Question: Take a look at these tables

It's simple: 'Venue' contains which is an FK in 'Society_Territory' where we will find a which is an FK of 'Society'. I have a Venue_ID during the query and my is to get the but there is a twist but first lets just get the
In the following query only look at and in there I am gonna add comments with this '//' prefix
'''
SELECT
uuid()AS 'UUID',
'pc'.'PRSClaimID' AS 'prsclaimid',
'a'.'LoginName' AS 'loginname',
'a'.'BandName' AS 'bandname',
'smartistdetails'.'LoginName' AS 'createdbyloginname',
'Society'.'Society_Name' AS societyName
count(
'smliveclaims'.'LiveclaimsID'
)AS 'gigcount'
FROM 'smprsliveclaimlink'
JOIN 'smliveclaims' ON 'smprsliveclaimlink'.'fkLiveClaimID' = 'smliveclaims'.'LiveclaimsID'
// Here I have the Venue_ID from smliveclaims so i starting moving towards society name
JOIN Venue ON 'smliveclaims'.fk_venueId = Venue.Venue_ID
JOIN Society_Territory ON Venue.Country_ID = Society_Territory.Country_ID
JOIN Society ON Society_Territory.Society_Id = Society.Society_ID
// Now from Society i can select the Society_Name which i am already doing in the query above
JOIN 'smartistdetails' 'a'
JOIN 'smprsclaims' 'pc' ON 'a'.'ArtistID' = 'pc'.'fkArtistID'
JOIN 'smcategories' ON 'pc'.'FK_CategoryID' = 'smcategories'.'Id'
JOIN 'smcategoriestype' ON 'smcategories'.'fk_CategoryTypeId' = 'smcategoriestype'.'Id'
JOIN 'smartistdetails' ON 'pc'.'CreatedBy' = 'smartistdetails'.'ArtistID' AND 'smprsliveclaimlink'.'fkPRSClaimID' = 'pc'.'PRSClaimID'
GROUP BY
'a'.'LoginName',
'a'.'BandName',
'smcategories'.'Id',
'smcategoriestype'.'CategoryType',
'smartistdetails'.'LoginName'
'''
All is cool till here. Now here is the
I will have 'Country_ID's in 'Venue' which will not be in 'Society_Territory'. And I still want to select them and instead of showing and actual 'Society_Name' want to show a word such as "Other"
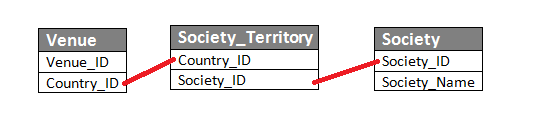
Answer: use a LEFT OUTER JOIN when you link VENUE with SOCIETY_TERRITORY and so on when you link SOCIETY_TERRITORY with SOCIETY
Pay attention: When you use a LEFT OUTER JOIN all tables depends by its must be linked with other LEFT OUTER JOIN because if you use INNER JOIN you cancel di effects on LEFT.
Edit:
'''
SELECT
uuid()AS 'UUID',
'pc'.'PRSClaimID' AS 'prsclaimid',
'a'.'LoginName' AS 'loginname',
'a'.'BandName' AS 'bandname',
'smartistdetails'.'LoginName' AS 'createdbyloginname',
coalesce('Society'.'Society_Name', 'Other') AS societyName
count('smliveclaims'.'LiveclaimsID')AS 'gigcount'
FROM 'smprsliveclaimlink'
JOIN 'smliveclaims'
ON 'smprsliveclaimlink'.'fkLiveClaimID' = 'smliveclaims'.'LiveclaimsID'
// Here I have the Venue_ID from smliveclaims so i starting moving towards society name
JOIN Venue ON 'smliveclaims'.fk_venueId = Venue.Venue_ID
LEFT OUTER JOIN Society_Territory ON Venue.Country_ID = Society_Territory.Country_ID
LEFT OUTER JOIN Society ON Society_Territory.Society_Id = Society.Society_ID
// Now from Society i can select the Society_Name which i am already doing in the query above
JOIN 'smartistdetails' 'a'
JOIN 'smprsclaims' 'pc' ON 'a'.'ArtistID' = 'pc'.'fkArtistID'
JOIN 'smcategories' ON 'pc'.'FK_CategoryID' = 'smcategories'.'Id'
JOIN 'smcategoriestype' ON 'smcategories'.'fk_CategoryTypeId' = 'smcategoriestype'.'Id'
JOIN 'smartistdetails' ON 'pc'.'CreatedBy' = 'smartistdetails'.'ArtistID' AND 'smprsliveclaimlink'.'fkPRSClaimID' = 'pc'.'PRSClaimID'
GROUP BY
'a'.'LoginName',
'a'.'BandName',
'smcategories'.'Id',
'smcategoriestype'.'CategoryType',
'smartistdetails'.'LoginName'
'''